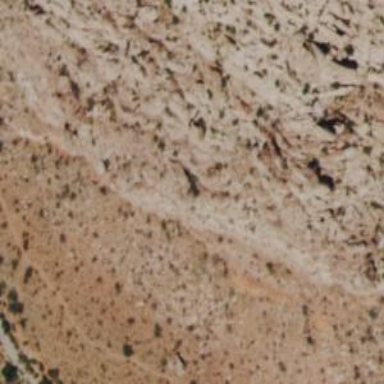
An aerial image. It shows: Brown cliff in the natural landscape.